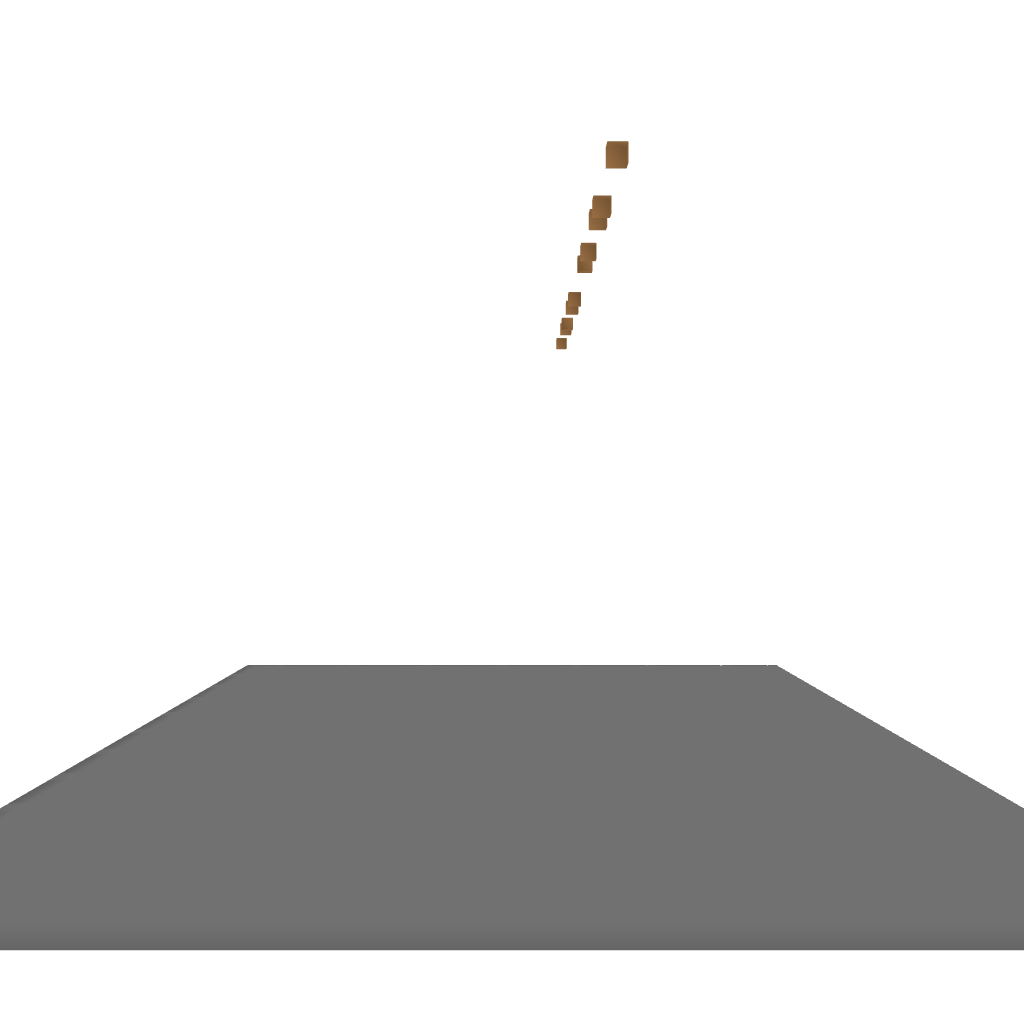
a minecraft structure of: Brandenburg Gate